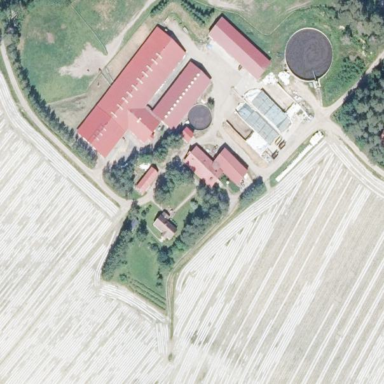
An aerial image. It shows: Farmyard area.